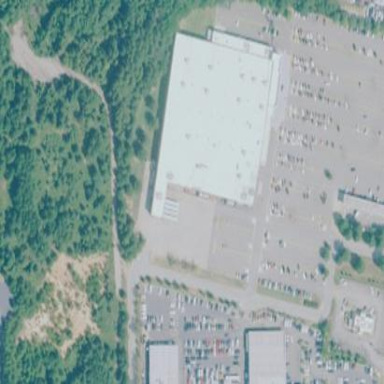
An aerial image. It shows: Wholesale shop building.